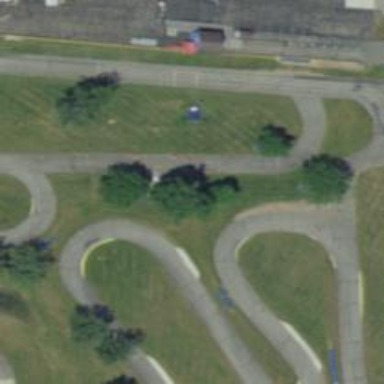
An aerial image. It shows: Karting track for leisure land.